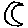
Label: moon